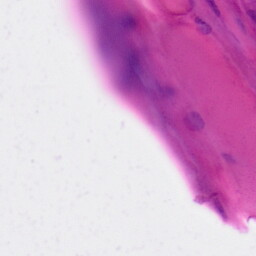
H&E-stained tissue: Skin